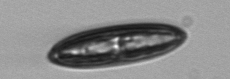
Label: pennate